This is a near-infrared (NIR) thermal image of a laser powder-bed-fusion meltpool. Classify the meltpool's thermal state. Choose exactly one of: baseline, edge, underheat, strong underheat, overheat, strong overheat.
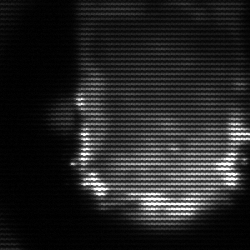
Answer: baseline